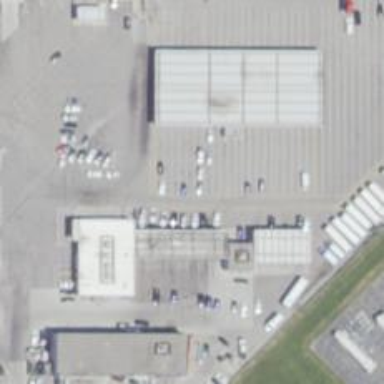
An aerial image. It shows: Car rental facility.